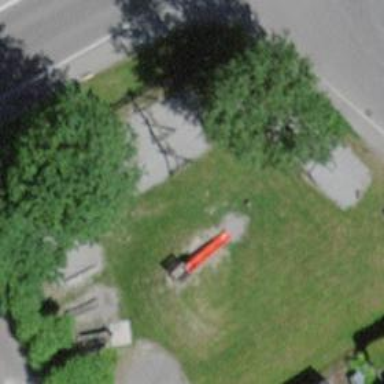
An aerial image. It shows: Playground area for leisure land.